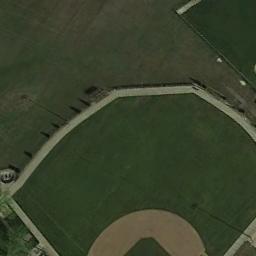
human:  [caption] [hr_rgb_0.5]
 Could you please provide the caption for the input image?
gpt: A baseball diamond on the lawn .

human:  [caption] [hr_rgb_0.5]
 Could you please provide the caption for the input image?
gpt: This baseball field looks like a semicircle with two white houses beside it .

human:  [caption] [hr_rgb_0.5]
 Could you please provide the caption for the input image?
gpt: There is a baseball diamond in the grass .

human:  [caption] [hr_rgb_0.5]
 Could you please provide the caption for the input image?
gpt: A baseball diamond is in the middle of grass .

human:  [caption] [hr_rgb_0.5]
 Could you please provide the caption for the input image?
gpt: Numerous buildings are next to  the  baseball diamond .